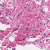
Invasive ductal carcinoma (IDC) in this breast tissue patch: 0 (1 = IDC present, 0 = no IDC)